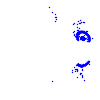
Particle: electron